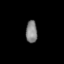
Tissue: lung
Cell type: Myeloid cells
Senescence score: 0.5428
Nuclear area (px): 253
Mean DAPI intensity: 129.174